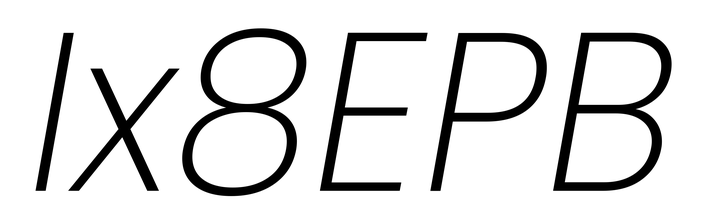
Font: Poppins-ExtraLightItalic